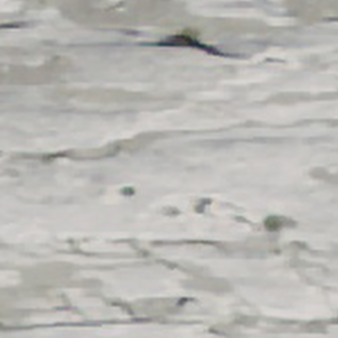
Label: other